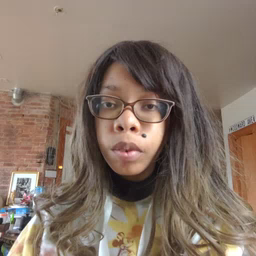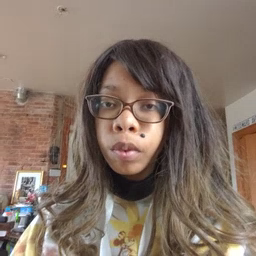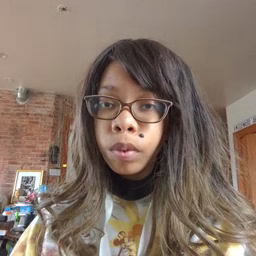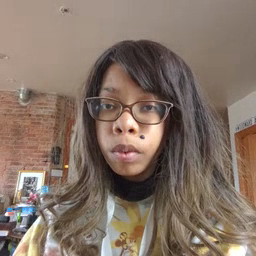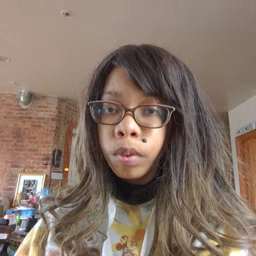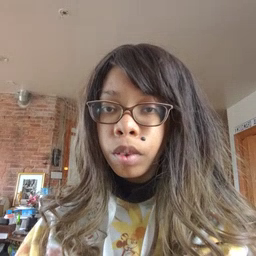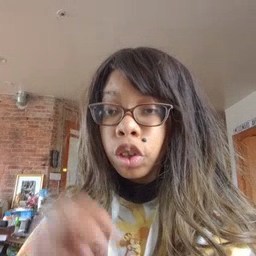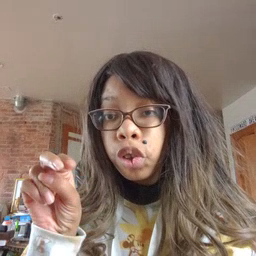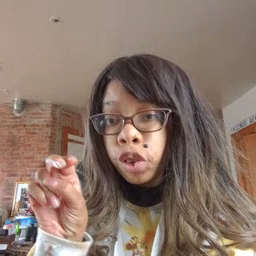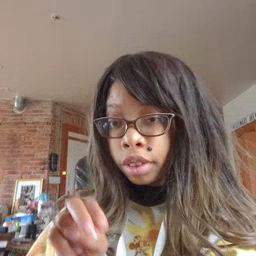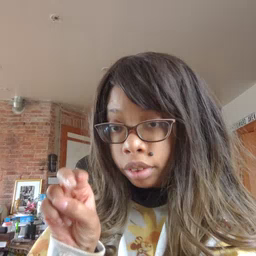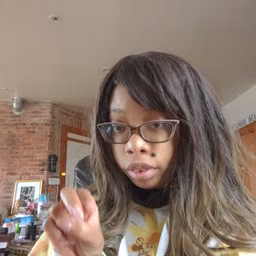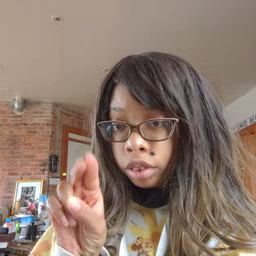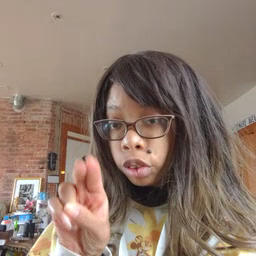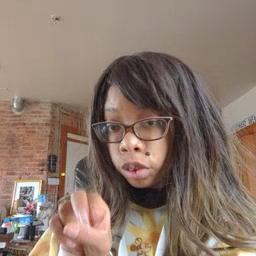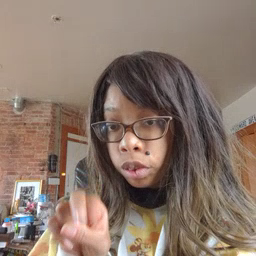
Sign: chair